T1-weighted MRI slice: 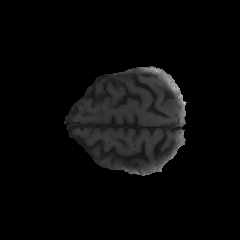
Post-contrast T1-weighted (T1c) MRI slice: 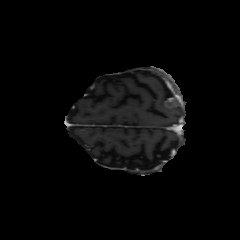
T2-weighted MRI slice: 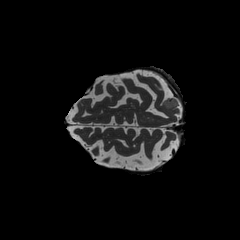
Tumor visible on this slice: yes